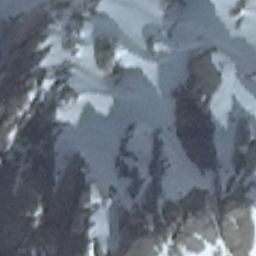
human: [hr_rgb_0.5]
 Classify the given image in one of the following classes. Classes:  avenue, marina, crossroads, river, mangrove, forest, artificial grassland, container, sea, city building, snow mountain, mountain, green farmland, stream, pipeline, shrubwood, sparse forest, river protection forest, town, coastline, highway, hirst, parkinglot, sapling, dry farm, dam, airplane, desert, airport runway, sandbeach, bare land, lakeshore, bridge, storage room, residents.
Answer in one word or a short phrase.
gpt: snow mountain